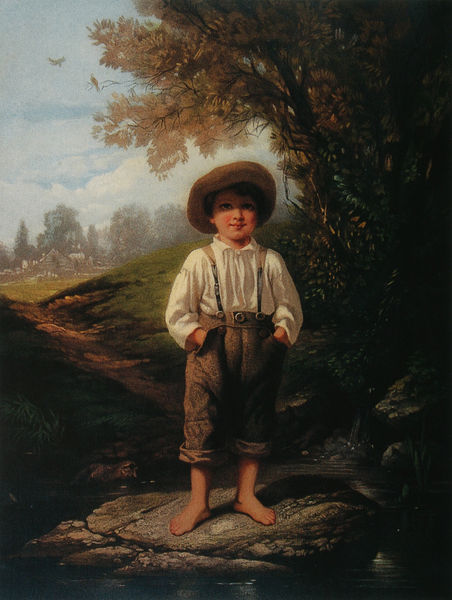
Titel: The Barefoot Boy
Künstler: Louis & Co. Prang
Standort: Boston (Massachusetts)
Institution: Boston Public Library
Schlagwörter: baum, blau, blätter, dunkel, himmel, laub, schatten, vogel, wasser, weiß, wolken, bäume, fluss, grün, landschaft, ocker, see, ufer, äste, braun, grau, hintergrund, hut, licht, mund, nase, orange, profil, schwarz, strasse, gras, gürtel, haus, rasen, weg, wiese, hemd, hose, augen, bluse, falten, gesicht, inkarnat, kleidung, mensch, stehen, stein, steine, bildnis, hände, porträt, schauen, bach, natur, schilf, vögel, gebüsch, gewässer, hütte, pfad, sonne, land, pose, stehend, kind, pflanzen, en face, frontal, knopf, rosa, wald, wasserfall, genre, beine, bewölkt, deutschland, lächeln, füße, sommer, wangen, ort, warm, fels, risse, dorf, dunst, nebel, klein, alm, hof, idylle, romantik, deutsch, platte, junge, knöpfe, krempe, sonnenhut, grass, lachen, barfuss, fugen, knabe, bayern, bub, lichtung, laubbaum, grinsen, tracht, hosentaschen, hochgekrempelt, unterholz, hosentasche, lenbach, hosenträger, latzhose, taschen, lederhose, träger, süddeutschland, quelle, plätschern, beschienen, dörflich, hode, flugzeug, vis á vis, host, volkstracht, pausbäckig, ose, aufgelrempelt, trägerhose, hochgekremplet, hostenträger